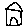
Label: house